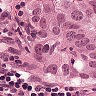
Metastatic tissue present: yes